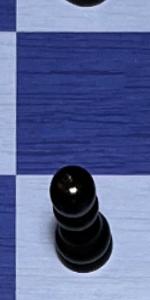
Label: Pawn_Black